Question: I tried to use jQuery Dropzone to upload an image to Imgur or any other domain but that's not working.
This is my dropzone setup:
'''
$("div.dropzone").dropzone
success: -> console.log arguments
paramName: "image"
method: "post"
maxFilesize: 2
url: "https://api.imgur.com/3/upload"
headers:
Authorization: "Client-ID *************"
'''
This doesn't work. It says that return code is 0. The request headers:
'''
Host: api.imgur.com
User-Agent: Mozilla/5.0 (Windows NT 6.1; rv:31.0) Gecko/20100101 Firefox/31.0
Accept: text/html,application/xhtml+xml,application/xml;q=0.9,*/*;q=0.8
Accept-Language: fr,fr-fr;q=0.8,en-us;q=0.5,en;q=0.3
Accept-Encoding: gzip, deflate
Origin: http://my.opencubes.io
Access-Control-Request-Method: POST
Access-Control-Request-Headers: authorization,cache-control,x-requested-with
Connection: keep-alive
Pragma: no-cache
Cache-Control: no-cache
'''
First as you can see the cient id doesn't appear :(. But the big problem is that the method used is 'OPTIONS'. The response headers:

In the console I see:
'''
Une demande multi-origines (Cross-Origin Request) a ete bloquee : la politique " Same Origin " ne permet pas de consulter la ressource distante situee sur https://api.imgur.com/3/upload. Ceci peut etre corrige en deplacant la ressource sur le meme domaine ou en activant CORS.
'''
Which can be translated by
> A multi-origin request was blocked: the policy "Same origin" does not allow to see remote resource located in <URL>. this an be fixed by moving the resource on the samin domain or by enabling CORS.
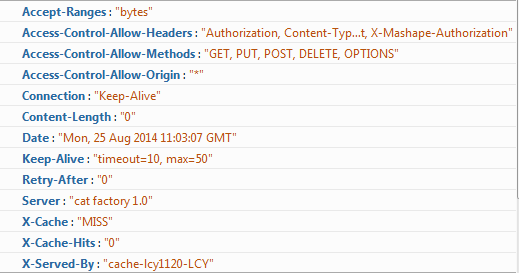
Answer: The OPTIONS request is a normal request: this is used to ask for permissions relative to CORS restrictions. Have a look to <URL> to understand how CORS work under the hood.
In your case, this is a pure CORS related issue. The OPTIONS request contains this header:
'''
Access-Control-Request-Headers: authorization,cache-control,x-requested-with
'''
Which means: can I use "", "" and "" headers in my cross-domain AJAX request ?
The response you get is the following:
'''
Access-Control-Allow-Headers :"Authorization, Content-Type, Accept, X-Mashape-Authorization"
'''
Which means: you're allowed to use those headers only: "Authorization", "Content-Type", "Accept", and "X-Mashape-Authorization".
As you can see, "" and "" are in the allowed list, causing the browser to reject the request.
I've come to 2 test code sample which show this behavior:
## Example 1 (working)
'''
var data = new FormData();
data.append('image', 'http://placehold.it/300x500');
var xhr = new XMLHttpRequest();
xhr.open('POST', 'https://api.imgur.com/3/upload', true);
xhr.setRequestHeader('Authorization', 'Client-ID xxxxxxxxxx');
xhr.send(data);
'''
Here are the preflight request's headers sent when running this code (as shown by Firefox 30 devtools, and I've removed unrelated headers such as User-Agent, Accept ...):
- <URL>- - -
And the corresponding response's headers
- - -
Here, we can see that we prompt access to the "authorization" header, and the server is accepting this header, allong with the POST method and any origin URL, so the CORS requirements are satisfied and the request is allowed by the browser.
## Example 2 (not working)
'''
var data = new FormData();
data.append('image', 'http://placehold.it/300x500');
var xhr = new XMLHttpRequest();
xhr.open('POST', 'https://api.imgur.com/3/upload', true);
xhr.setRequestHeader('Authorization', 'Client-ID xxxxxxxxxx');
// the only difference with the previous code is this line
xhr.setRequestHeader('Cache-Control', 'no-cache');
xhr.send(data);
'''
Preflight request's headers:
- <URL>- - -
Preflight response's headers (which is the same as in example 1):
- - -
Here, the "Access-Control-Request-Headers" header prompt access for "cache-control", which the server does not provide, so the CORS requirements are and the request is rejected by the browser.
Here's a JSFiddle referencing different working and not working demos for your problem: <URL>. Pay attention to details to understand what's going on, there is few comments but they are here to emphasis trickiest parts of the code.
As a bonus, I've sent a pull request to DropZone's GitHub repository to fix this problem (<URL> which allows you to remove pref-defined headers by DropZone. Give it a try:
'''
var myDropzone = new Dropzone('.dropzone', {
//...
headers: {
'Authorization': authorizationHeader,
// remove Cache-Control and X-Requested-With
// to be sent along with the request
'Cache-Control': null,
'X-Requested-With': null
}
});
'''
The code above should work with my patched version (<URL>, whereas the code above should not:
'''
var myDropzone = new Dropzone('.dropzone', {
//...
headers: {
'Authorization': authorizationHeader,
// remove Cache-Control and X-Requested-With
// to be sent along with the request
}
});
'''